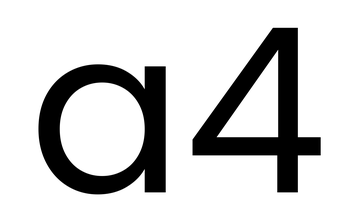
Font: Poppins-Regular